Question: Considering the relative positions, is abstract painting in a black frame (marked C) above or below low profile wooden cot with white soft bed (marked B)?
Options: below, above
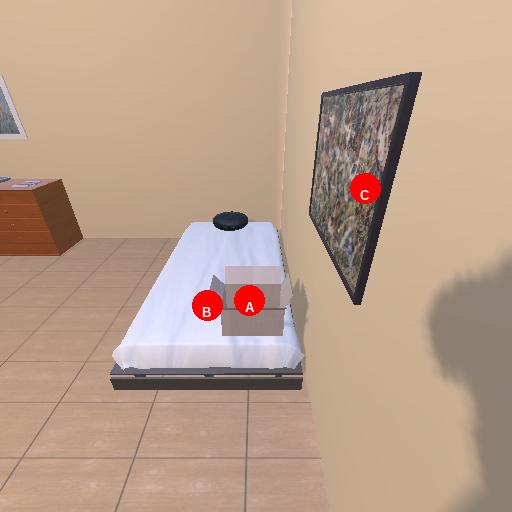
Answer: below